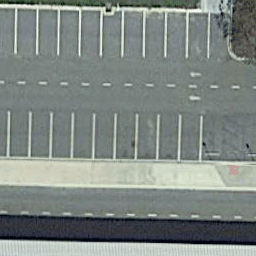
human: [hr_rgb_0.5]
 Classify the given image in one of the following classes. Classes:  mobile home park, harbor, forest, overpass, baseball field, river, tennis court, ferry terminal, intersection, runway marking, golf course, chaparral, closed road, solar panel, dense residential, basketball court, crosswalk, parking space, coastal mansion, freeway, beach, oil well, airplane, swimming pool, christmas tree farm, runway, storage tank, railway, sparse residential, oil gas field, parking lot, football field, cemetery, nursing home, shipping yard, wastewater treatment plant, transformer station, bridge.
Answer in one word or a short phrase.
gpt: parking space